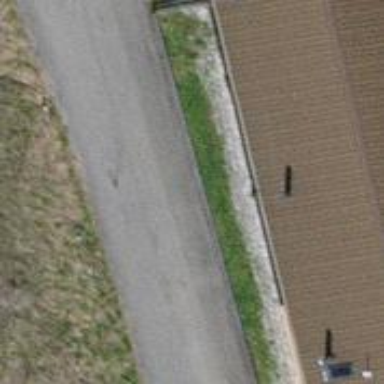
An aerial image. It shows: Service road with concrete surface.